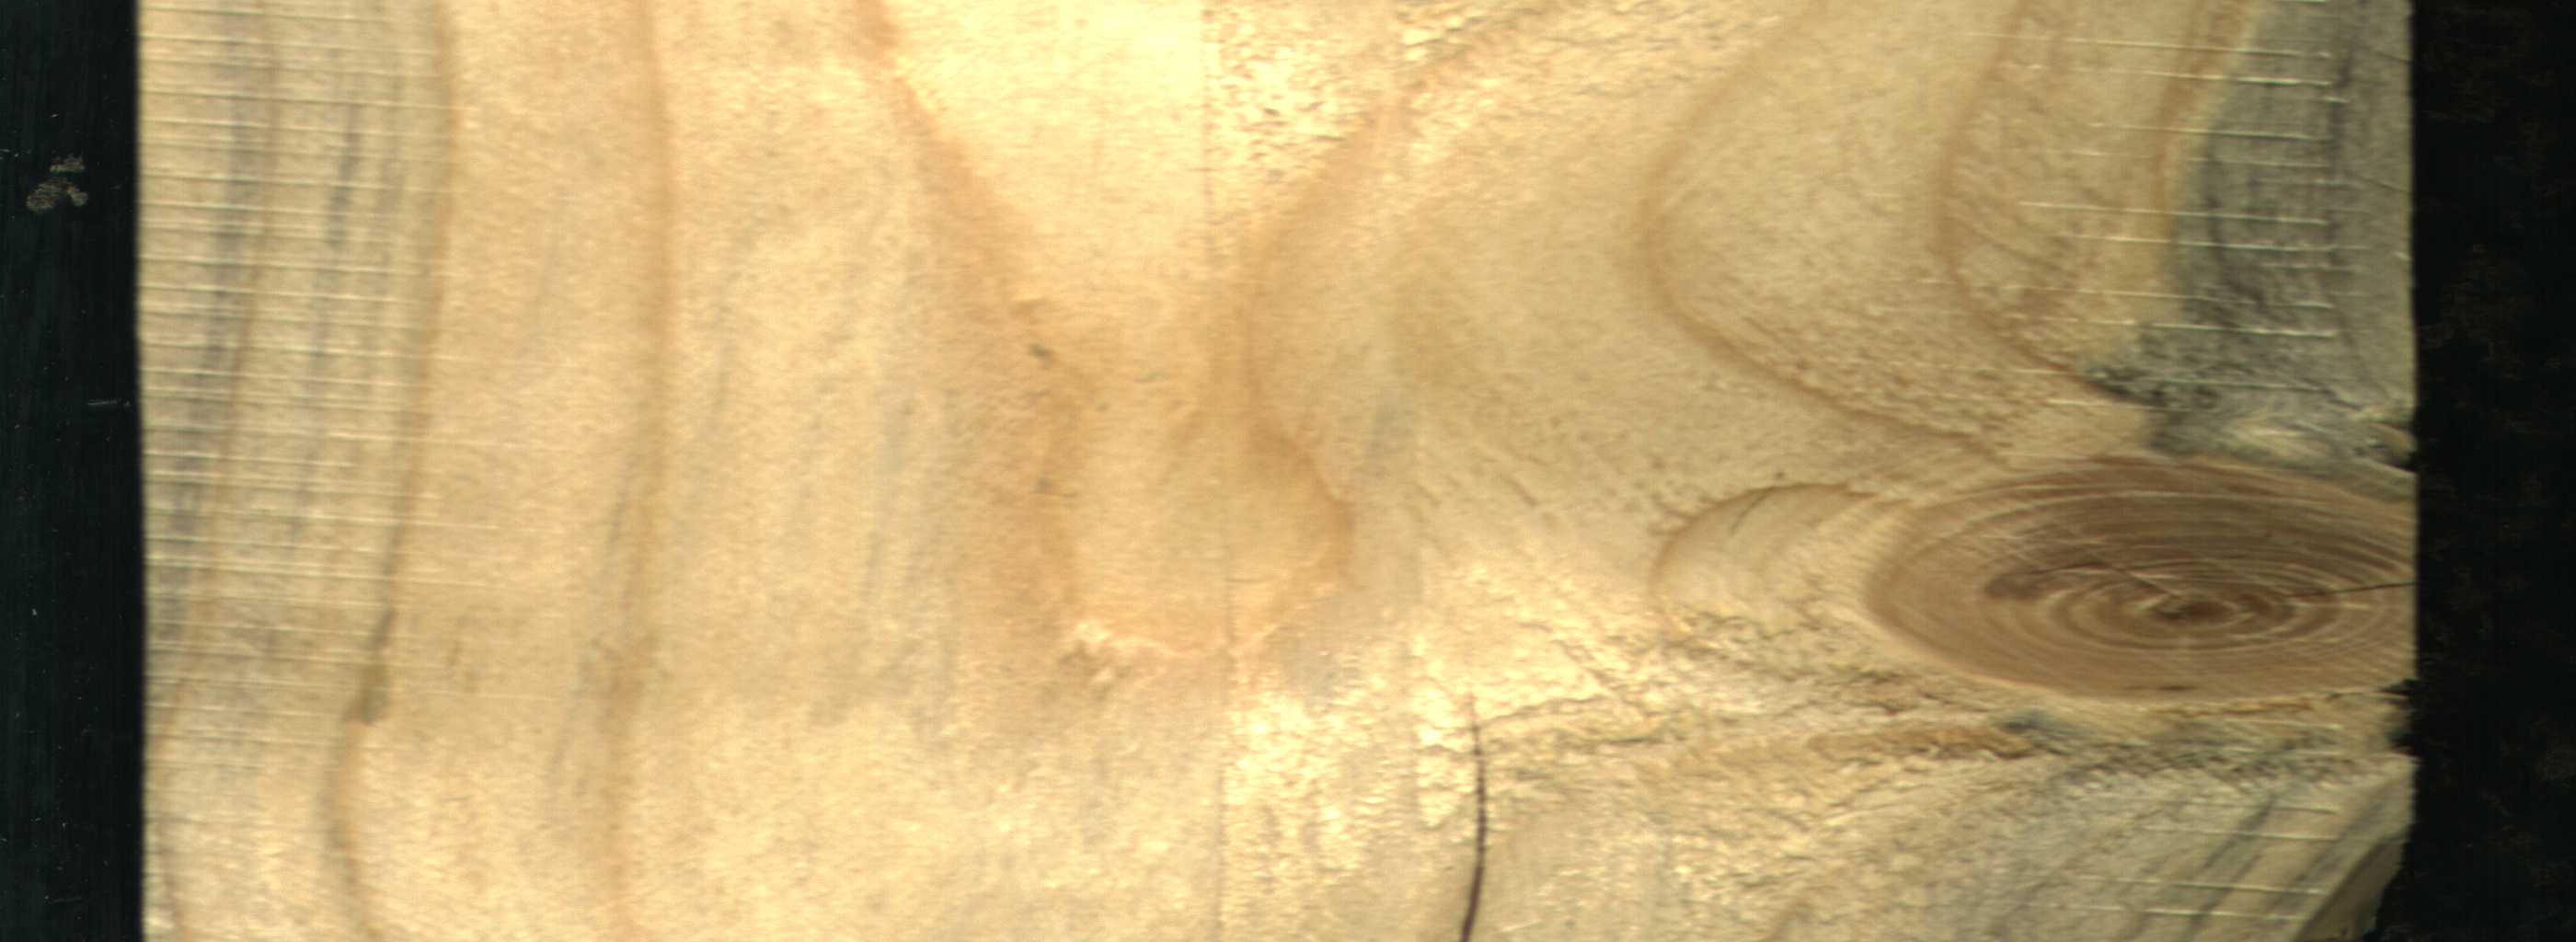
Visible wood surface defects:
Blue_Stain
Blue_Stain
Blue_Stain
Crack
Live_Knot